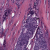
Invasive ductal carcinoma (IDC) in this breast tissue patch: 1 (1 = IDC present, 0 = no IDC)